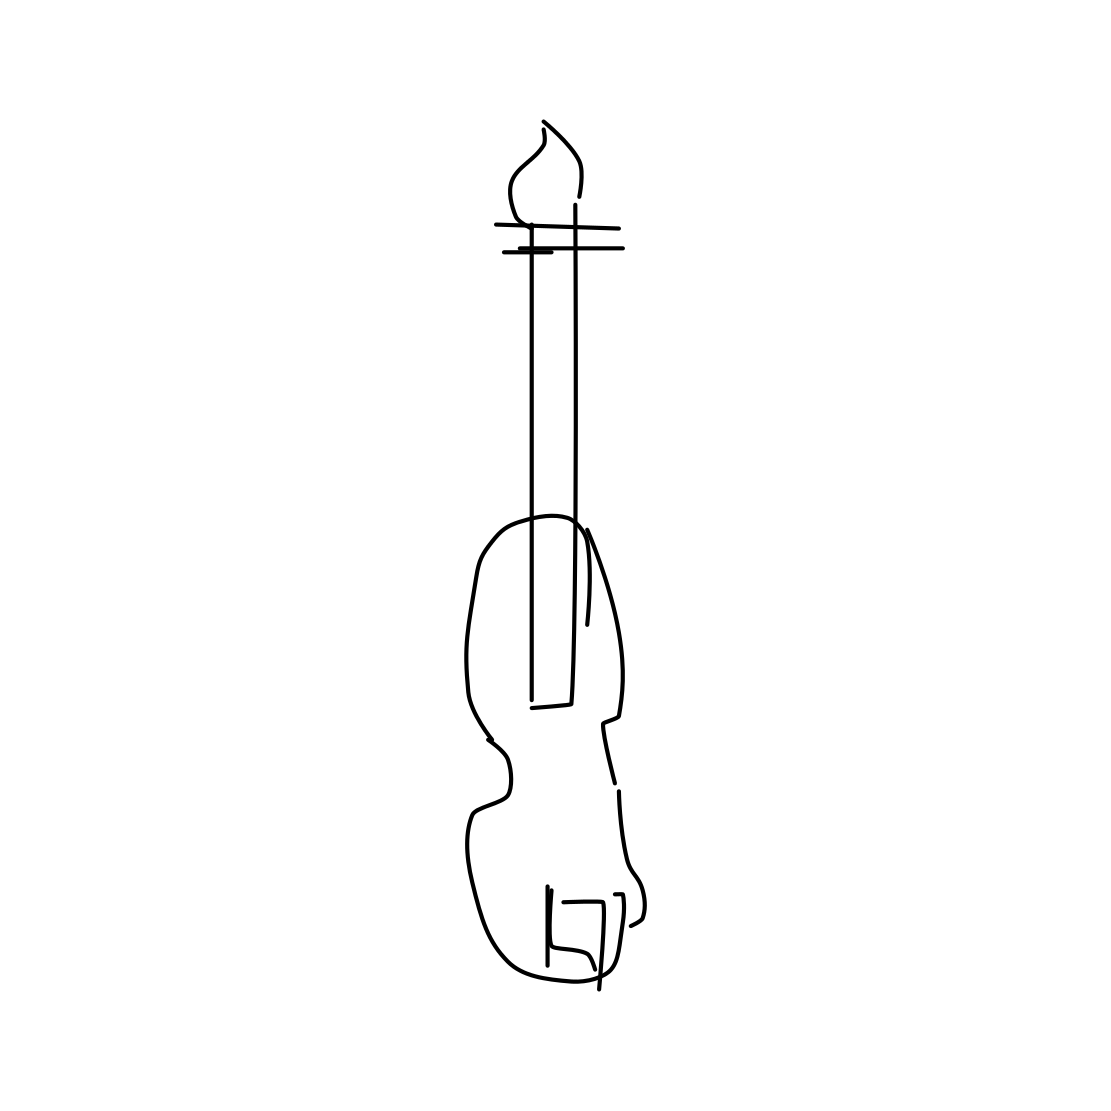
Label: violin